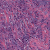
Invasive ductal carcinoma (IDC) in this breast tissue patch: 0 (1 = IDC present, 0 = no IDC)